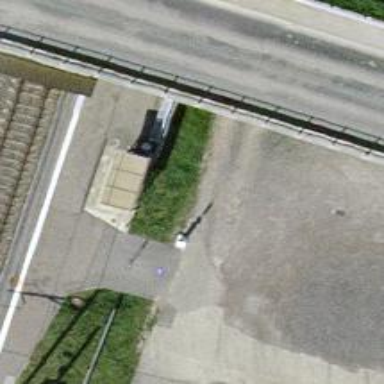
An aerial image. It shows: Public transport station located at railway halt.